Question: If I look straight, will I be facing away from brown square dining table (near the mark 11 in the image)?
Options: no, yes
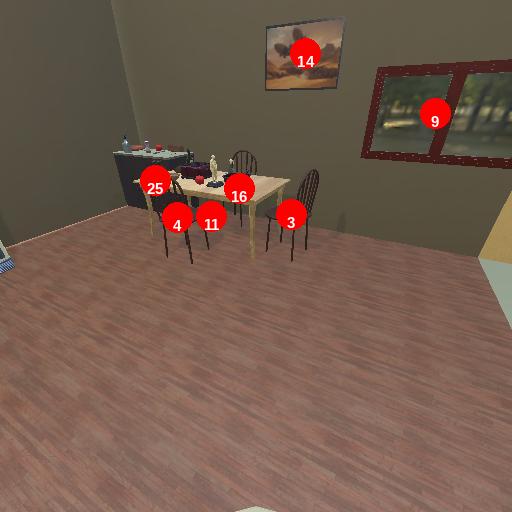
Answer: no